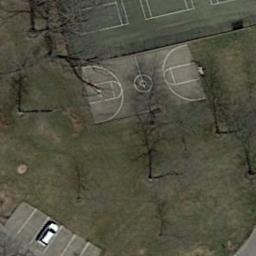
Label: basketball_court